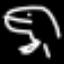
Label: frog